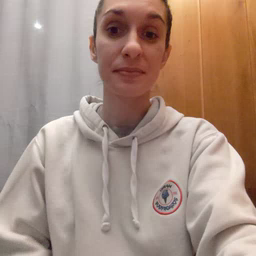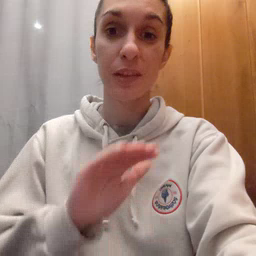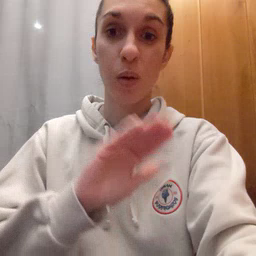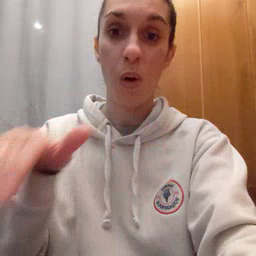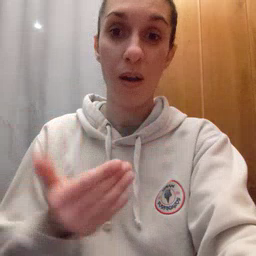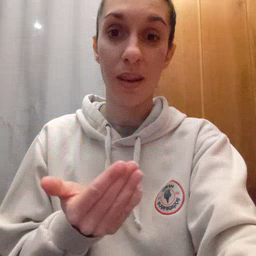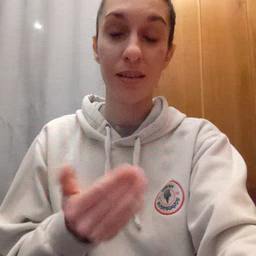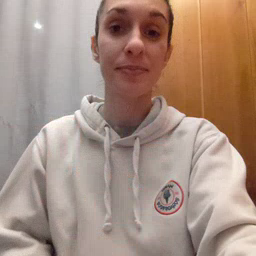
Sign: all